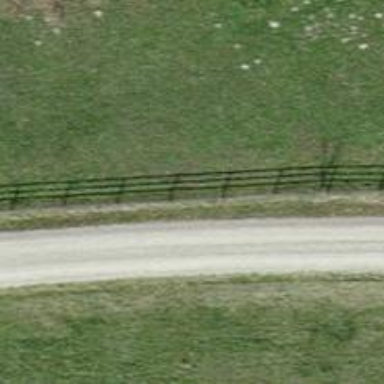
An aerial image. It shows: Track with fine gravel surface of grade2 quality.